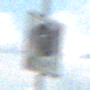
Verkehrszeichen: EndeFahrradzone
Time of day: MorningAfternoon
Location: Outdoor (Nature)
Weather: PartlyCloudy
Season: NotSpecified
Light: Natural